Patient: sex M, age 60
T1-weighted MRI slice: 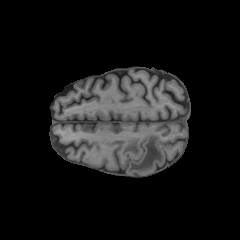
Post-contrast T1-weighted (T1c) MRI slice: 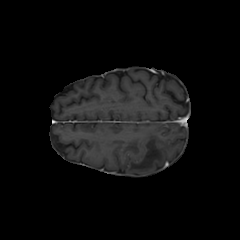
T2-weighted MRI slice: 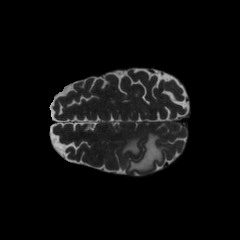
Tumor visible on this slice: yes
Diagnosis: Glioblastoma, IDH-wildtype
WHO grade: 4